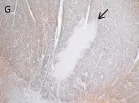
Neuropathological features of concurrent MS and ALS. Gross view of thinned and discolored ventral roots of lower cervical cord from case.
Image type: pathology (immunostaining)